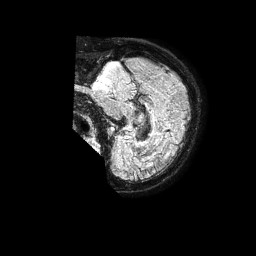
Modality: FLAIR
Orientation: sagittal
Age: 55
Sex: male
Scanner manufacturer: philips
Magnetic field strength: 1.5 T
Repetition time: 4.8 s
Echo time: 0.3368 s